Question:
I don't know where or what key combination could make to enable variable value viewer inside the file viewer.
How to disable ? (I dont see the way...?)
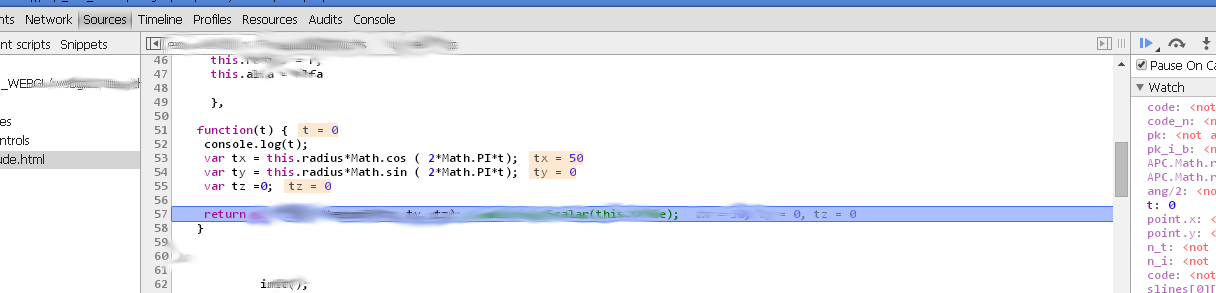
Answer: This is called "display variable values inline while debugging". You can turn it off in the "Settings > Preferences > Sources" options under the DevTools menu.

This might help too: <URL>